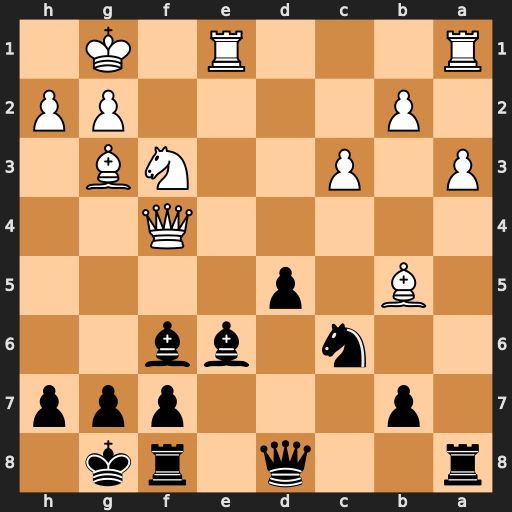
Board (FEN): r2q1rk1/1p3ppp/2n1bb2/1B1p4/5Q2/P1P2NB1/1P4PP/R3R1K1
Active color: b
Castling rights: -
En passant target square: -
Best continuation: Qb6+ Bf2 Qxb5